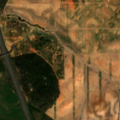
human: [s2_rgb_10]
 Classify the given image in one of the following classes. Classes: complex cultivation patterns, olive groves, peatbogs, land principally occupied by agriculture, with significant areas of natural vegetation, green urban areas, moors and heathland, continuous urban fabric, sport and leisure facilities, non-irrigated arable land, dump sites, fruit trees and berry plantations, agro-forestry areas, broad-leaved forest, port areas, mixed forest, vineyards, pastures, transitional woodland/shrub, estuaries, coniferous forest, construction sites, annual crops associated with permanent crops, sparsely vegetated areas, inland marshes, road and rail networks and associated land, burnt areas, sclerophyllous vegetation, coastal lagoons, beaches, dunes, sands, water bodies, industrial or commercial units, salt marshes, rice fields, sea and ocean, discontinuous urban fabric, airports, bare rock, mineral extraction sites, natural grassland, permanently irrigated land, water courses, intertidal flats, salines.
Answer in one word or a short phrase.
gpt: non-irrigated arable land, olive groves, broad-leaved forest